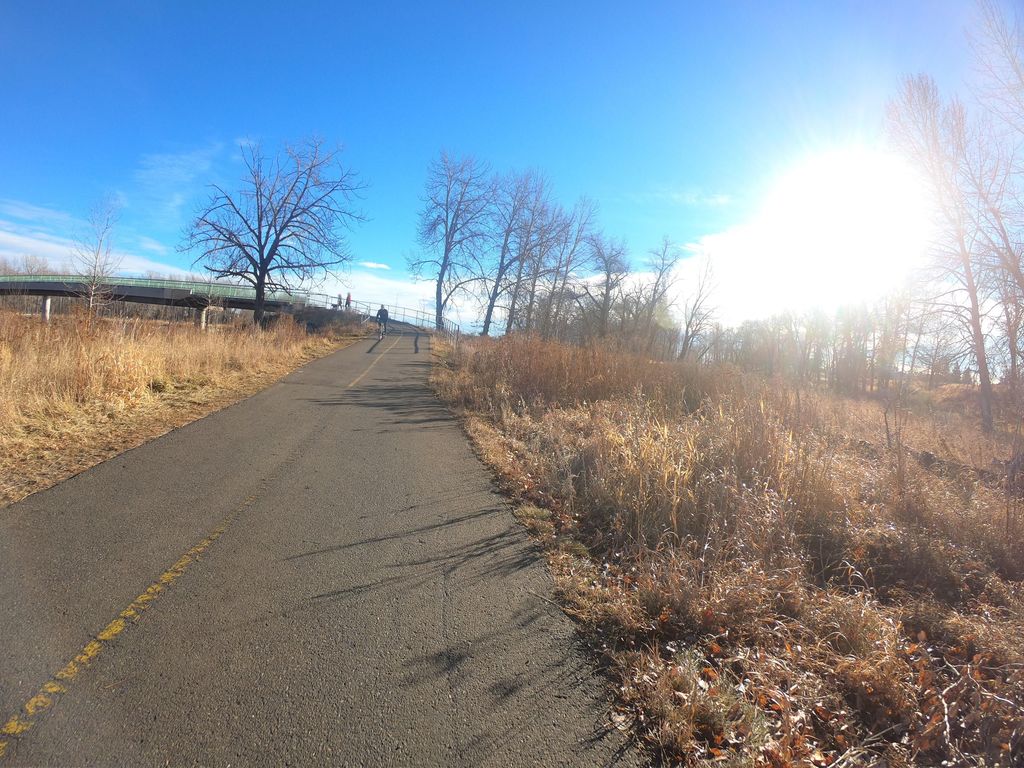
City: calgary